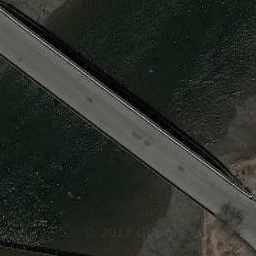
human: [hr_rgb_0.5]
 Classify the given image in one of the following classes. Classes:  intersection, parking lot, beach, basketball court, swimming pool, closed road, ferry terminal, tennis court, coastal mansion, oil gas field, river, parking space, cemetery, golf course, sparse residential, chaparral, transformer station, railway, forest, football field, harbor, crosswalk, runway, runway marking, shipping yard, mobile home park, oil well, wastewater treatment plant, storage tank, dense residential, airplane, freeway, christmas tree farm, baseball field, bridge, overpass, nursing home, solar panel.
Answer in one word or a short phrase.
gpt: bridge